Question: I was going through the '__autoload' feature that 'PHP' provides.
However this is the 'index.php' I have:-
'''
define('app_path', realpath('../'));
$paths = array(
app_path, get_include_path());
set_include_path(implode(PATH_SEPARATOR, $paths));
function __autoload($classname)
{
$filename = str_replace('\', '/', $classname.'.php');
require_once $filename;
}
use \engine\controllers as Controllers;
$data = new Controllersase(); // This one is line no. 25 (Here is error)
echo $data->mind('Hi');
'''
And this one as my 'base.php':-
'''
namespace controllers;
class base {
public function __construct() {
echo __CLASS__ . '<br/>';
echo __NAMESPACE__;
}
public function mind($myname)
{
echo $myname;
}
}
'''
and throws this error:

My directory structure is as follows:
'app -> engine -> controller -> base.php'
'app -> index.php'
I am not sure whats wrong is happening. I am just learning how to use 'namespace' and '__autoload'
I also tried 'spl_autoload_register' but did not success. Kindly suggest.
Also, if i want to replace it with spl_autoload_register how that can be implemented.
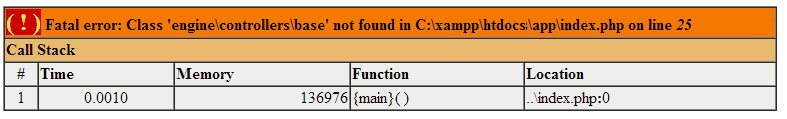
Answer: Not sure, but worth a try:
In base.php, change to 'namespace engine\controllers;' on line 1.
And in index.php, change to 'use engine\controllers as Controllers;' (remove leading backslash) on line 23.